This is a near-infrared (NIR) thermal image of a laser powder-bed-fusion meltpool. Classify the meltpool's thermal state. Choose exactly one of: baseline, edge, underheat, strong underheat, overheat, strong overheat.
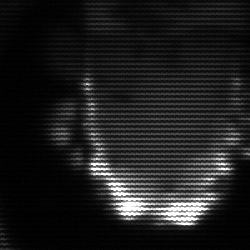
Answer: baseline